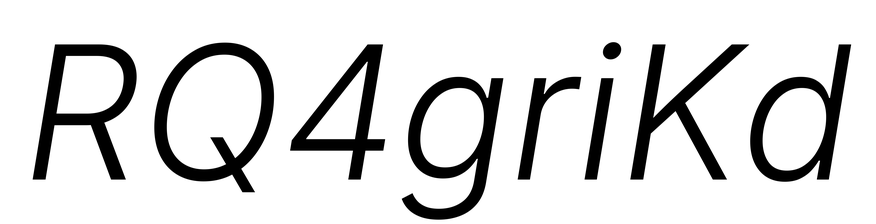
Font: Inter-Italic_Light_Italic